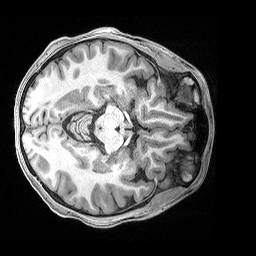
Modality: T1w
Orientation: axial
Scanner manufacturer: siemens
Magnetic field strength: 3 T
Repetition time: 2.4 s
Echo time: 0.00122 s